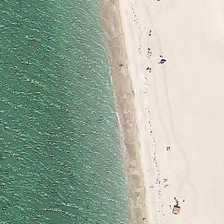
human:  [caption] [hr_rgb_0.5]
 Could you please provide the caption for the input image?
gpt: yellow beach is next to a piece of green ocean .

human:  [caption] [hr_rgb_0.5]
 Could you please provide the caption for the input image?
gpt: yellow beach is next to a piece of green ocean .

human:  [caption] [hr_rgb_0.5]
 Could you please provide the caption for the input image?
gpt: yellow beach is next to a piece of green ocean .

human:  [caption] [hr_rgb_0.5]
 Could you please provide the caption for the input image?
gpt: yellow beach is next to a piece of green ocean .

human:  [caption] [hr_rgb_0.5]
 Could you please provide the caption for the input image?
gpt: yellow beach is next to a piece of green ocean .